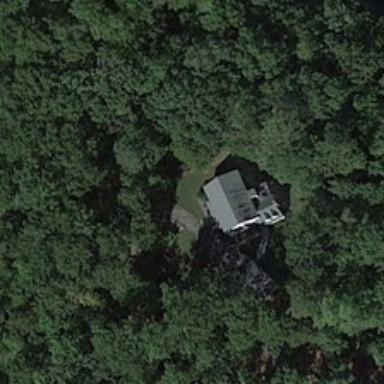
Many green trees are around a building .